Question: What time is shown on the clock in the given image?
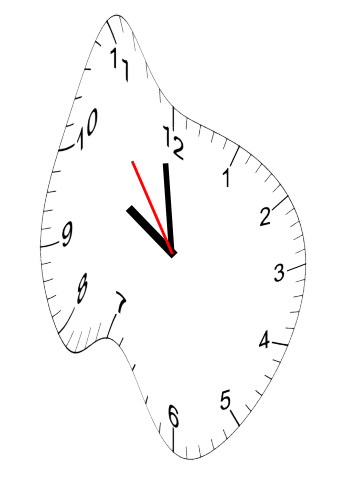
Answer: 09:58:54